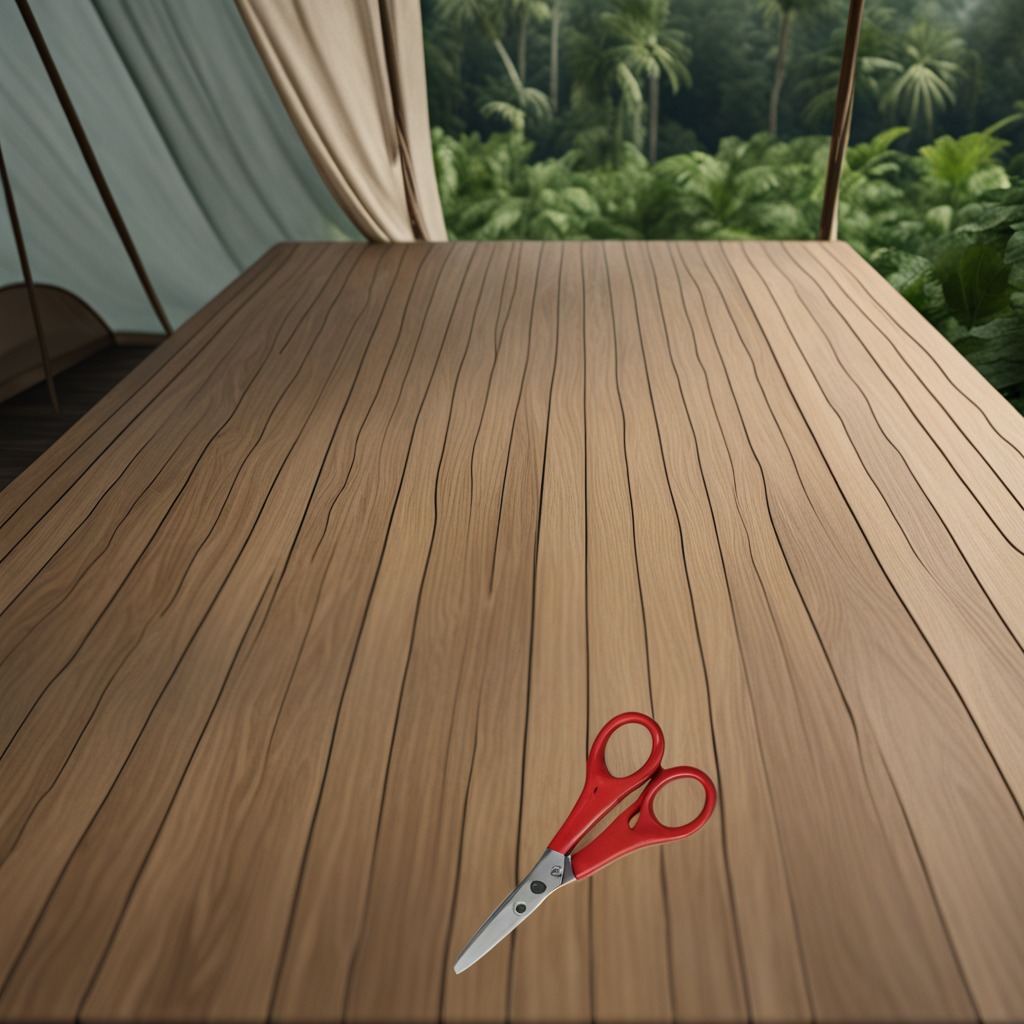
A scissor is lying on the wooden table.